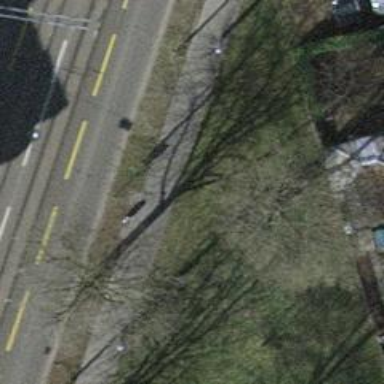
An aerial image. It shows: Avenue lined with trees.